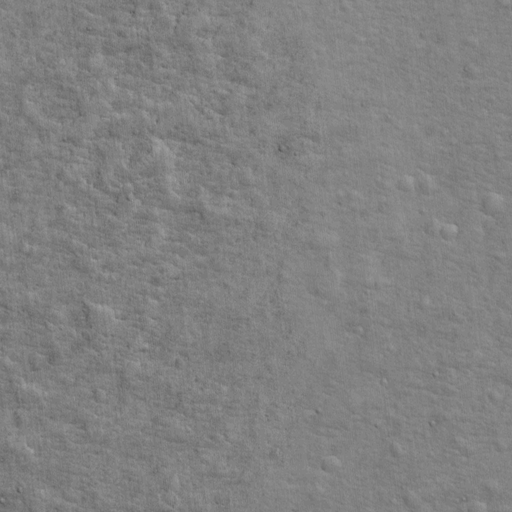
Classes present: Background